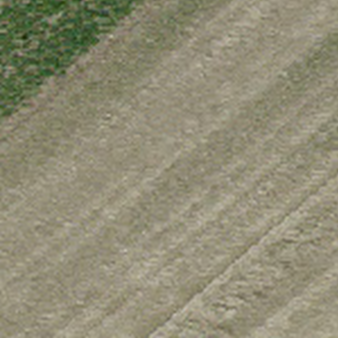
Label: other